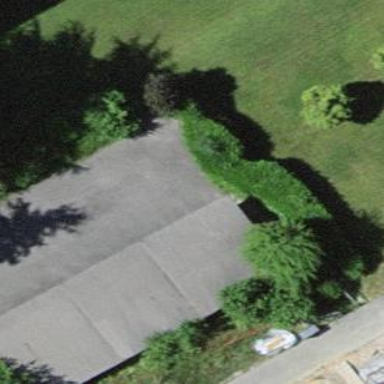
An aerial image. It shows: Group of garages.